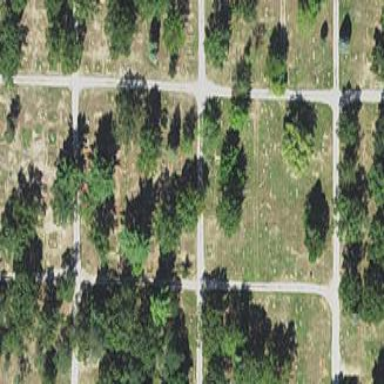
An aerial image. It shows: Cemetery.